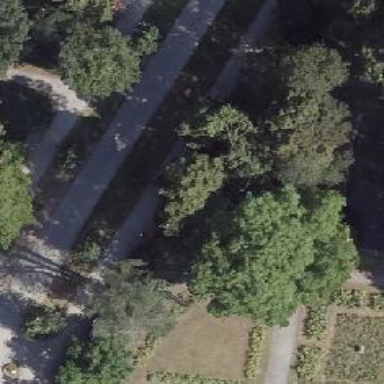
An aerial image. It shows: Avenue of trees.